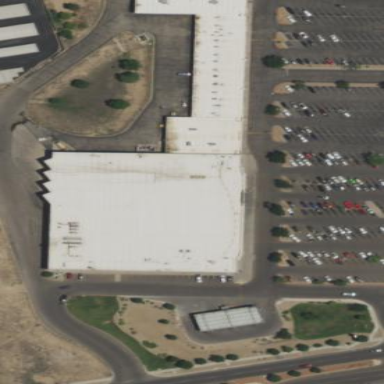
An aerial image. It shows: Retail building.